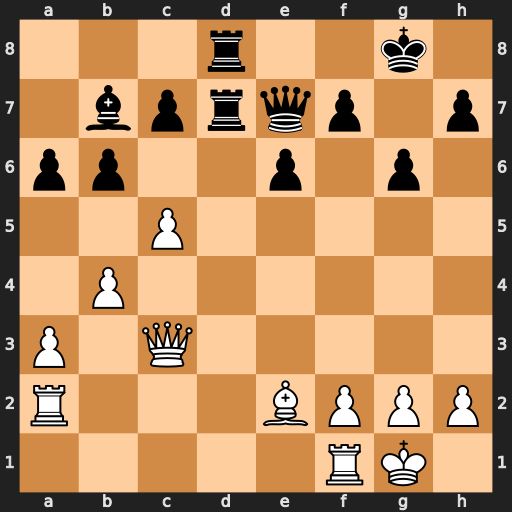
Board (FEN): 3r2k1/1bprqp1p/pp2p1p1/2P5/1P6/P1Q5/R3BPPP/5RK1
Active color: w
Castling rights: -
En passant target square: -
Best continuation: c6 Bxc6 Qxc6